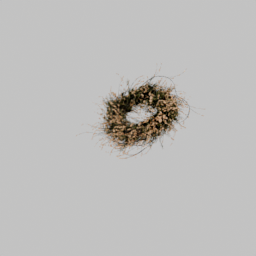
Label: decoration